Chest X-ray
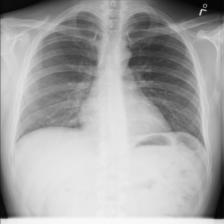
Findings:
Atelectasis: negative
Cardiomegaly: negative
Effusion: negative
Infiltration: negative
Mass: negative
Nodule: negative
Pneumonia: negative
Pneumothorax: negative
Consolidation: negative
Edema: negative
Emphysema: negative
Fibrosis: negative
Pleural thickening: negative
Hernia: negative